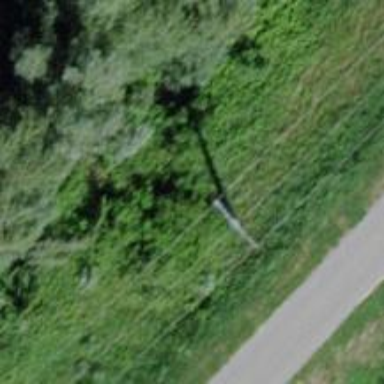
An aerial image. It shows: Concrete power pole with straight line management.